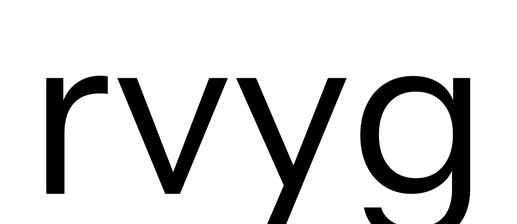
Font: InstrumentSans_Regular